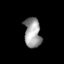
Tissue: lung
Cell type: Others
Senescence score: 0.6782
Nuclear area (px): 487
Mean DAPI intensity: 155.074